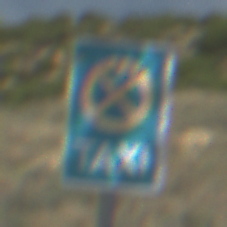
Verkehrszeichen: Taxenstand
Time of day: Midday
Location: Outdoor (Nature)
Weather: PartlyCloudy
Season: NotSpecified
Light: Natural